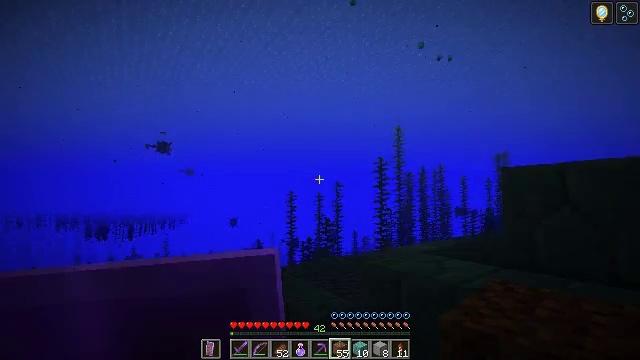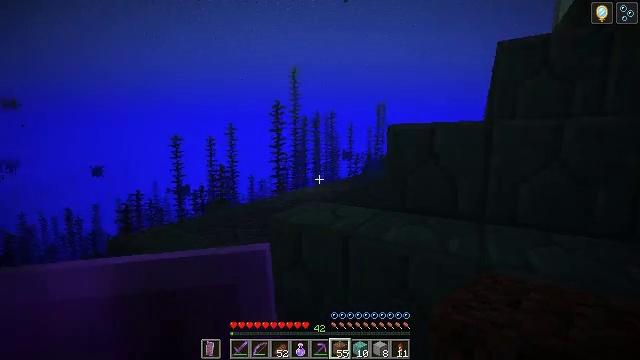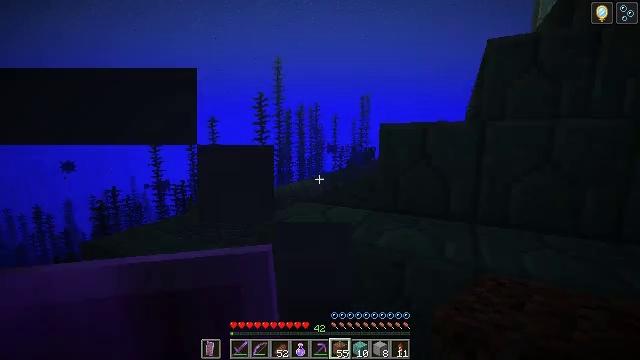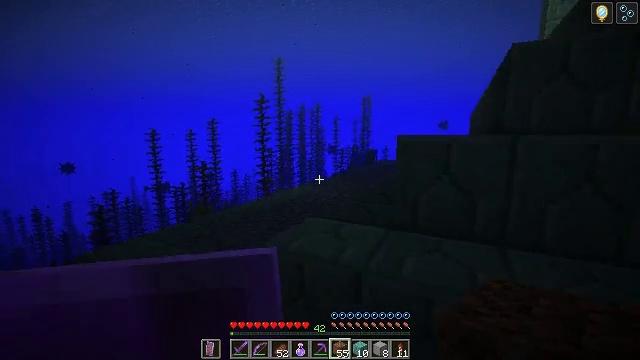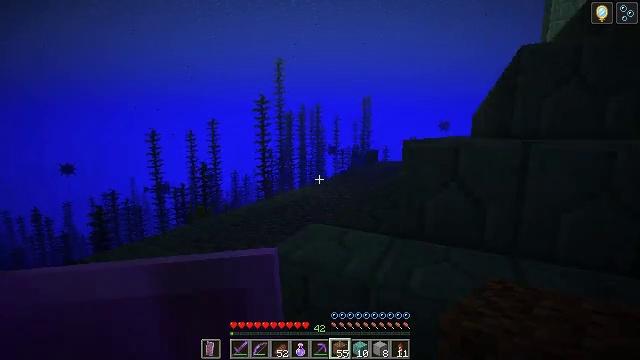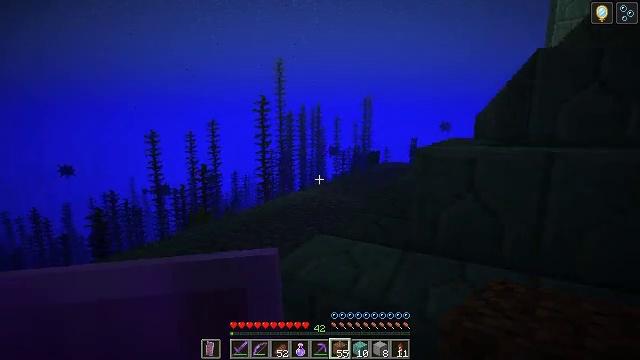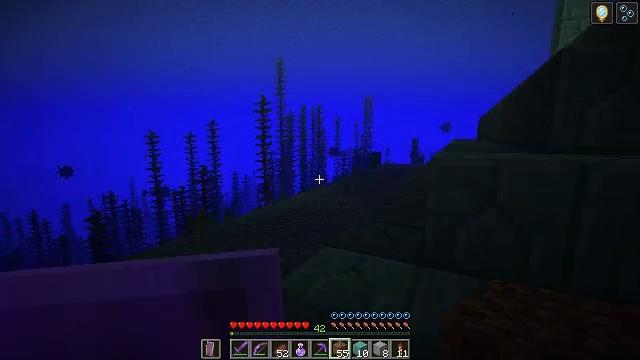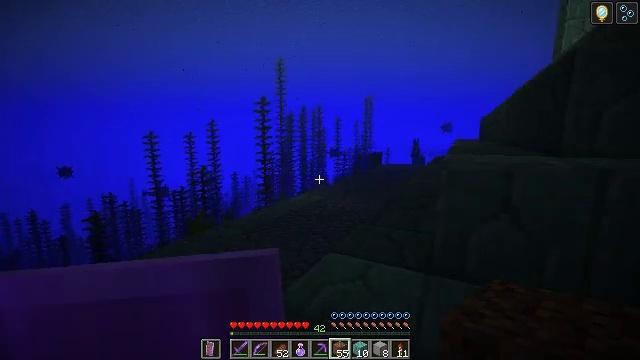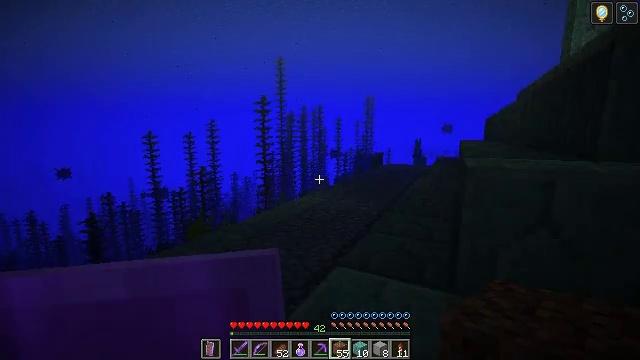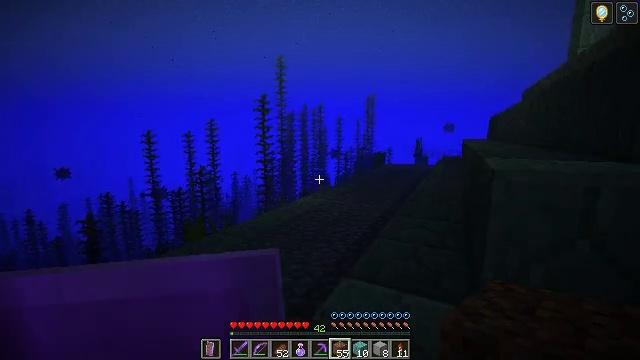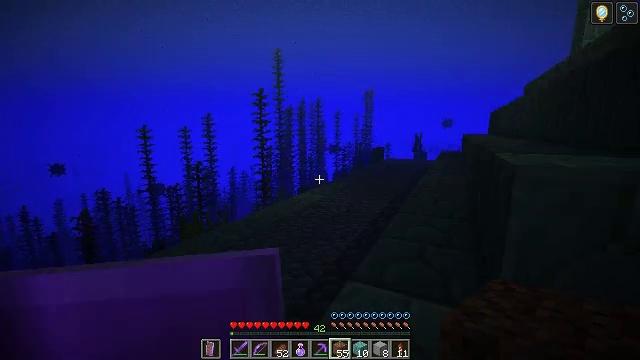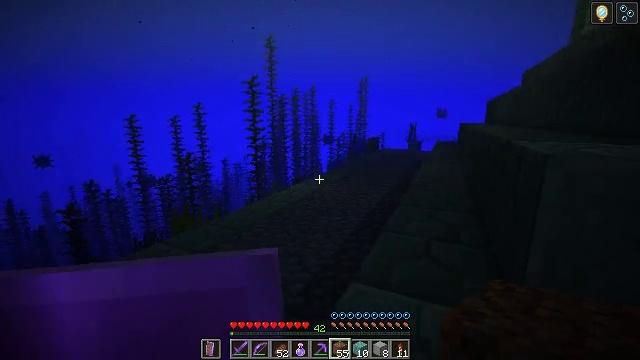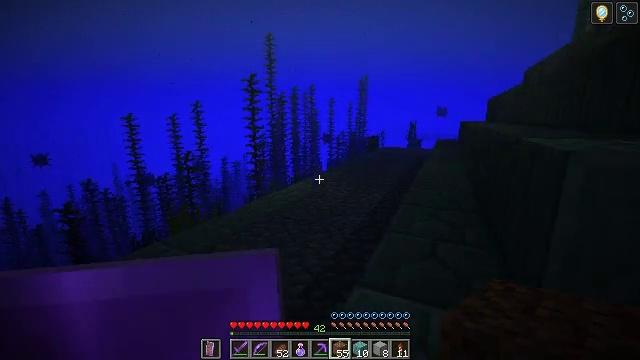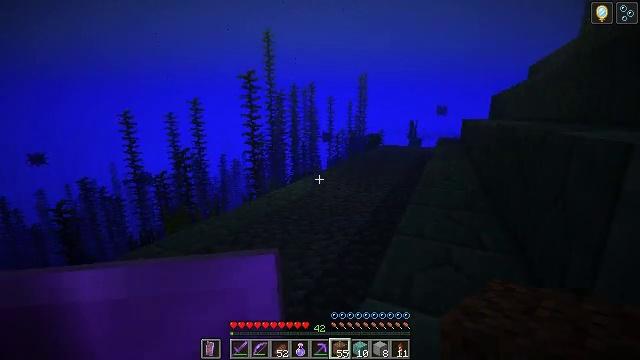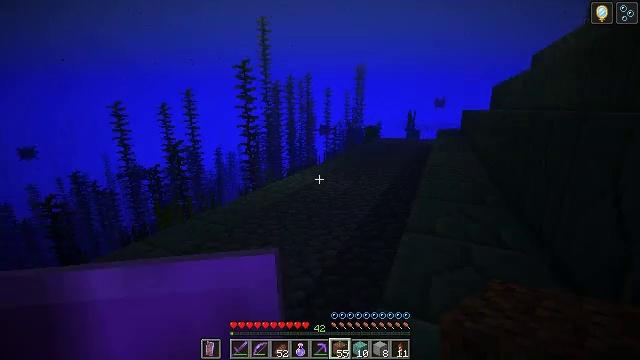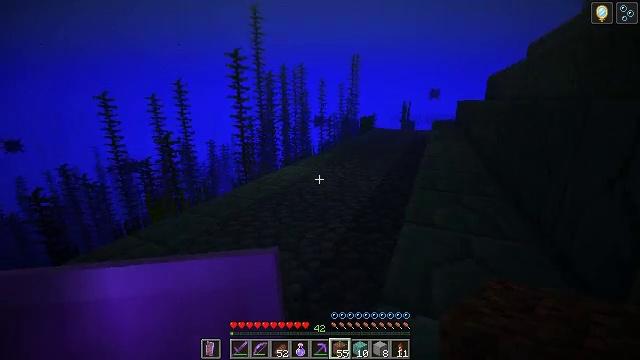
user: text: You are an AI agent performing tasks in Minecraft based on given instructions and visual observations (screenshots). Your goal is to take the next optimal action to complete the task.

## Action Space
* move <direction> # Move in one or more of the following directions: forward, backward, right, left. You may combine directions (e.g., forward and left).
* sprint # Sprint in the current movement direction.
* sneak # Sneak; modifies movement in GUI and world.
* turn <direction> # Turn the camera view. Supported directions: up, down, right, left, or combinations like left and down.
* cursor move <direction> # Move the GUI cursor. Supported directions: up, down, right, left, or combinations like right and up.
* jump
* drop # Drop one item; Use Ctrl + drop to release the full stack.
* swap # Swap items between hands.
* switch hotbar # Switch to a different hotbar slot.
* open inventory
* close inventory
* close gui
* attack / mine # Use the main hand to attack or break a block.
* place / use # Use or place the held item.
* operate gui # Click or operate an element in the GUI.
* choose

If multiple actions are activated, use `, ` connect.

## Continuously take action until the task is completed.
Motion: motion action
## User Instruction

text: Attack the prismarine bricks to break them.
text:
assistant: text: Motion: move forward, sprint, turn right and down
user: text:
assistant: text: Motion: move forward, sprint, turn right and down
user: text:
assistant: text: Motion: move forward, sprint, jump
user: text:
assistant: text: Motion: move forward, sprint, jump
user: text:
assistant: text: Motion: move forward, sprint
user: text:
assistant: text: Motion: move forward, sprint
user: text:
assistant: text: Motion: move forward, sprint
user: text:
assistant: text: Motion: move forward, sprint
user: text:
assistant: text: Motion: move forward
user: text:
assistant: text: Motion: move forward, turn down
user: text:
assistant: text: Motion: move forward, turn right and down
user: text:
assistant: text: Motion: move forward
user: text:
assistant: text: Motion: move forward
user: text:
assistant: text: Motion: move forward, turn down
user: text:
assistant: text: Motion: move forward, turn right and down
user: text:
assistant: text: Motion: move forward
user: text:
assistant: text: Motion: move forward
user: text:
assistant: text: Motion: move forward
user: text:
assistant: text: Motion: move forward
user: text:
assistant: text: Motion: move forward
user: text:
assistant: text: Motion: move forward
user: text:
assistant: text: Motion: move forward
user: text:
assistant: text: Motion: move forward, turn right
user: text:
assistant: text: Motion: move forward
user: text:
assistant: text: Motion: turn right
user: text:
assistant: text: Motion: turn right
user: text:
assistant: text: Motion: move forward, turn right
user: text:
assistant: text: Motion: move forward, turn right and up
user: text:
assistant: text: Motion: move forward
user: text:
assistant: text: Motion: move forward